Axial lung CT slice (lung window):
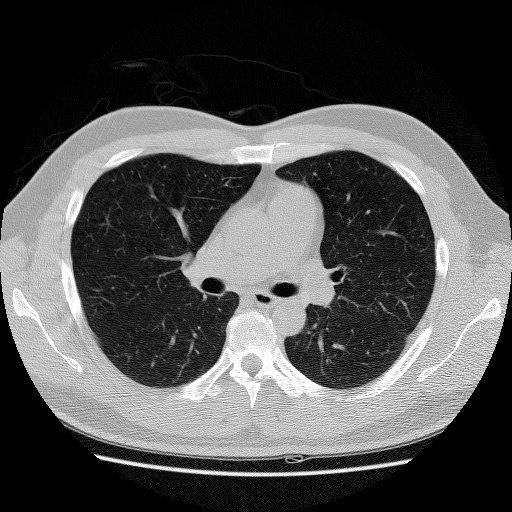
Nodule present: no